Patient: sex M, age 61
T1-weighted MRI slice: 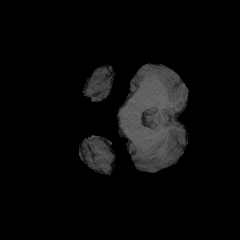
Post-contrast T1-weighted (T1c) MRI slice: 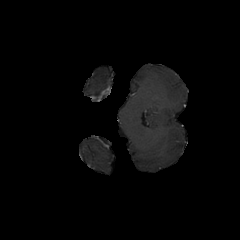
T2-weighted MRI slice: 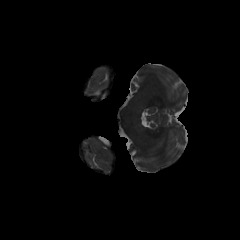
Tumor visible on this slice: no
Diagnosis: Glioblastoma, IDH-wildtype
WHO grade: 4